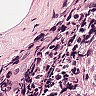
Metastatic tissue present: no